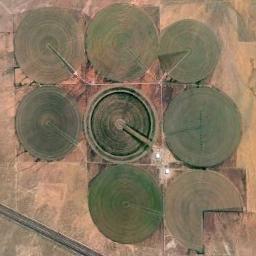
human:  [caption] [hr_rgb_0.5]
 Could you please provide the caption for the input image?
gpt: There is a large circular field in the upper left corner .

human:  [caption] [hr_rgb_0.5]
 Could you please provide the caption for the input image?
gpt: Some green circle farmland are in the bare land .

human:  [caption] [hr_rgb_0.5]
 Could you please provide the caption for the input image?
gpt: Eight neatly arranged green circular farmlands with irregular circles .

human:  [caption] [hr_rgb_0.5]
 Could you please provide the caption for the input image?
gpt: Several green circular farmlands with different radii are neatly arranged on the wasteland and a road goes through the wasteland .

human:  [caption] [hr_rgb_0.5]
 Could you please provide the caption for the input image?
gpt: There are eight circular farmlands of different sizes arranged side by side .